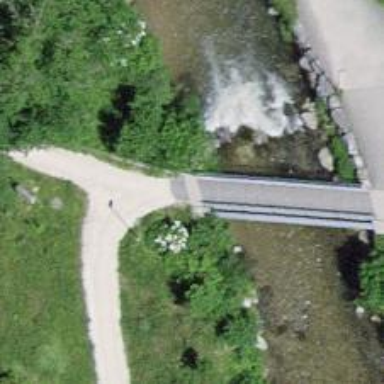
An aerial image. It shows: Path leading to bridge.